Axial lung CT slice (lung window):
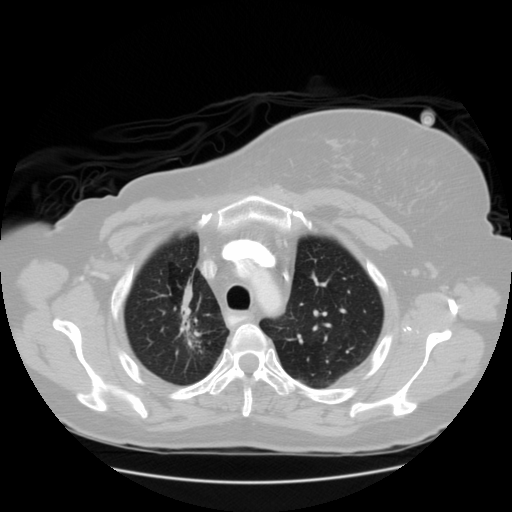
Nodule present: no